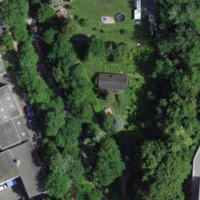
EUNIS habitat code: 55
Species observed at this site:
Allium ursinum